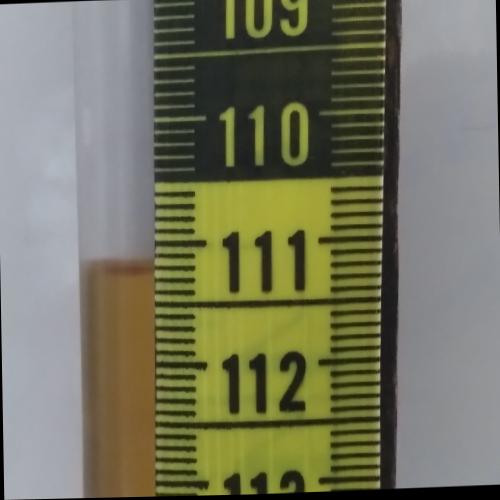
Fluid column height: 111.2 cm